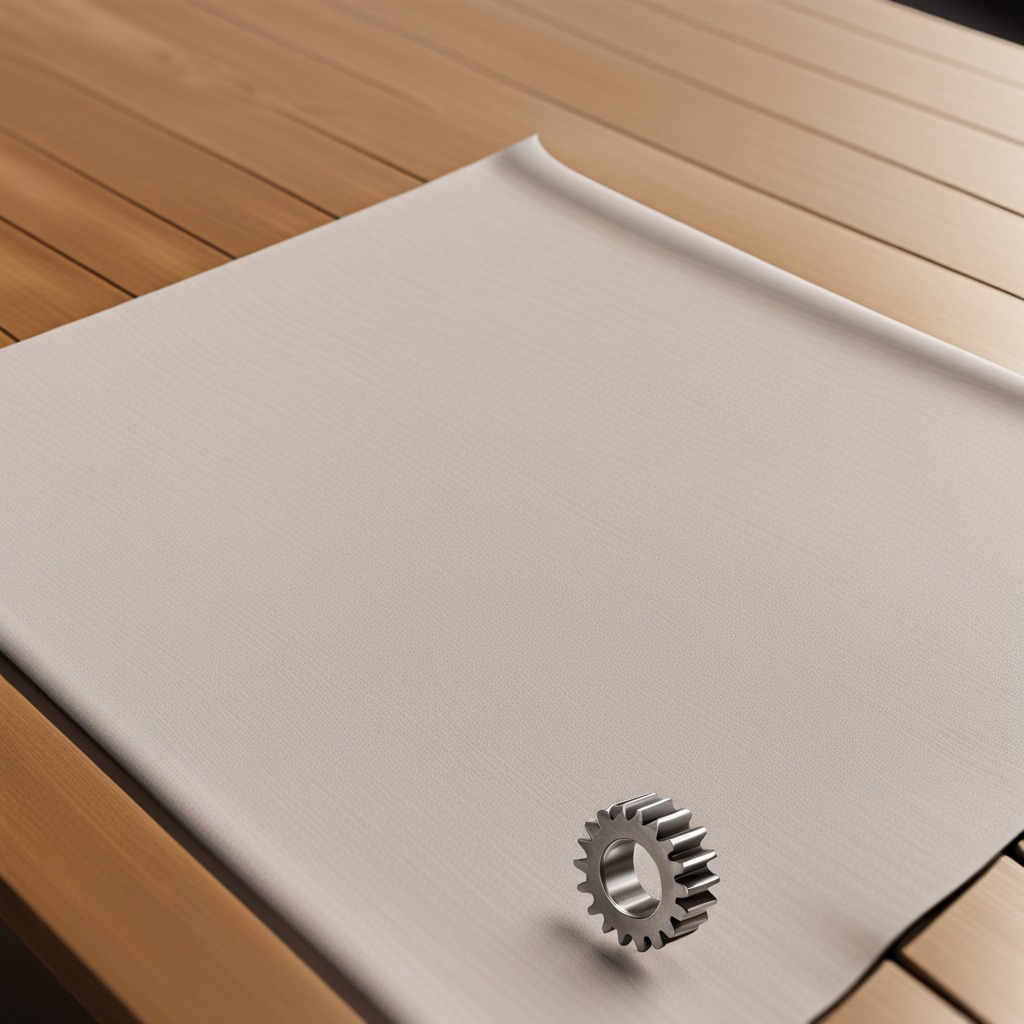
A steel gear with teeth is lying on the wooden table in the outdoor workshop during daytime bright natural light soft shadows worn but beneath the cloth.